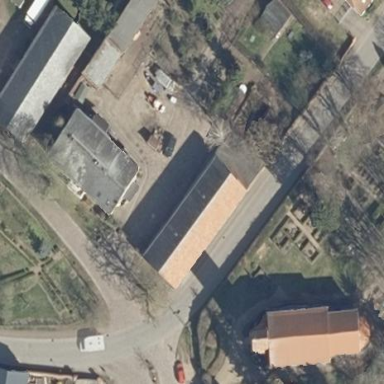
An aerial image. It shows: Building.